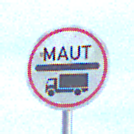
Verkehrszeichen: Mautpflicht
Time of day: SunriseSunset
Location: Outdoor (Beach)
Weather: PartlyCloudy
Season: NotSpecified
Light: Natural